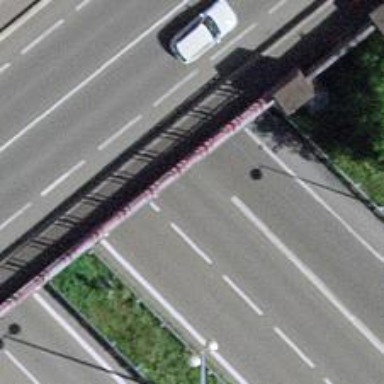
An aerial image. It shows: Motorway.